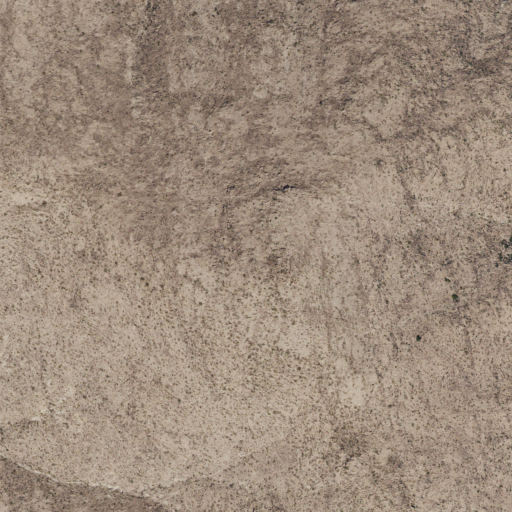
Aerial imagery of mountain in Texas named Old Baldy containing only shrub